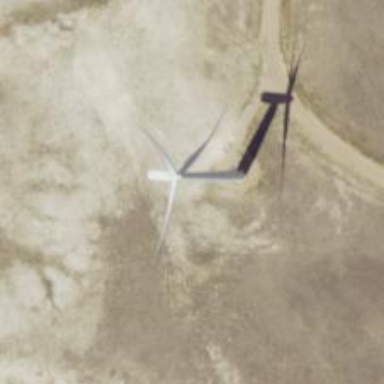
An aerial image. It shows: Wind generator powered by wind. The generator type is horizontal axis and it uses wind turbines.